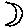
Label: moon